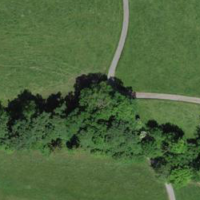
EUNIS habitat code: 25
Species observed at this site:
Impatiens parviflora